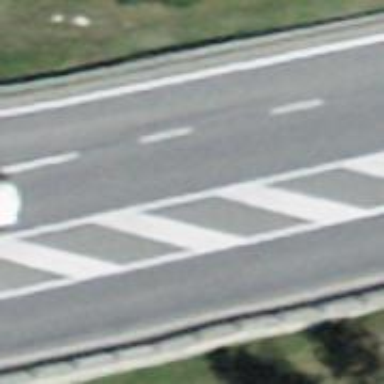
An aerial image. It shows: Asphalt road classified as primary highway.